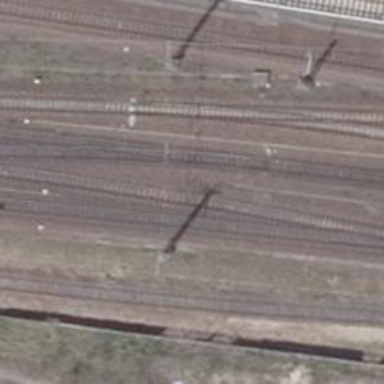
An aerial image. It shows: Railway milestone with catenary mast.